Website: slack
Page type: billing-address
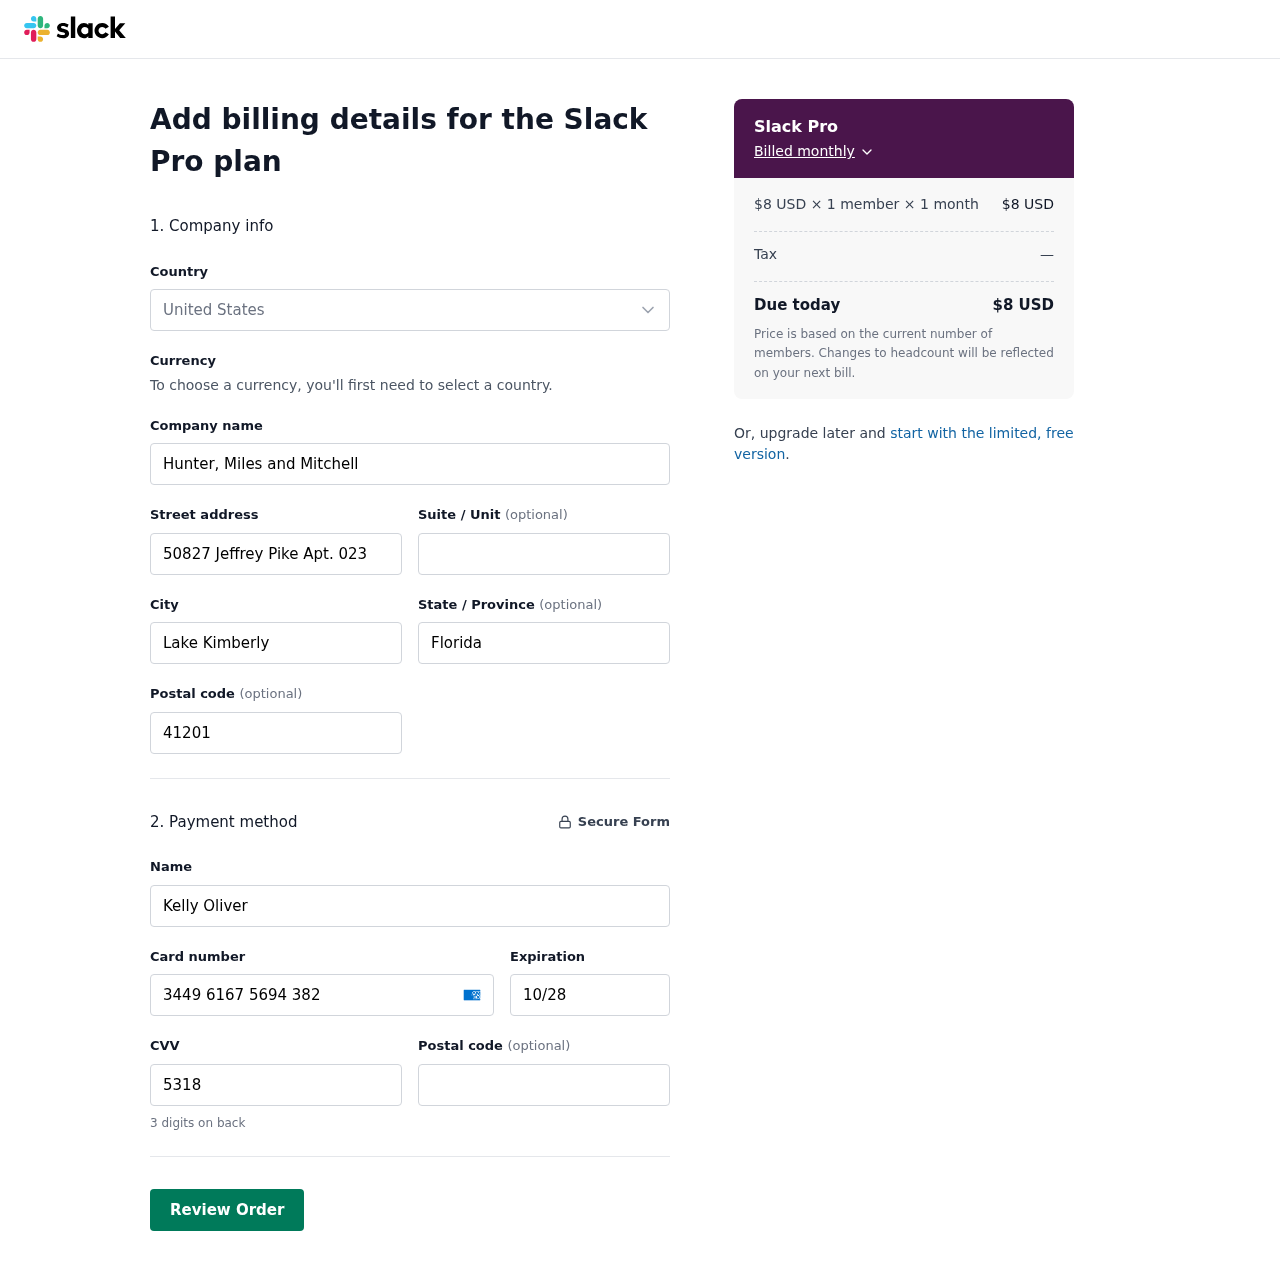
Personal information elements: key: PII_CARD_CVV
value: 5318
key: PII_CARD_EXPIRY
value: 10/28
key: PII_CARD_NUMBER
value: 3449 6167 5694 382
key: PII_CITY
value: Lake Kimberly
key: PII_COMPANY
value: Hunter, Miles and Mitchell
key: PII_COUNTRY
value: United States
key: PII_FULLNAME
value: Kelly Oliver
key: PII_POSTCODE
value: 41201
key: PII_STATE
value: Florida
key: PII_STREET
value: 50827 Jeffrey Pike Apt. 023
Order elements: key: ORDER_PLAN_PRICE
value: $8 USD
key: ORDER_NUM_MEMBERS
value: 1 member
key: ORDER_NUM_MONTHS
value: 1 month
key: ORDER_SUBTOTAL
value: $8 USD
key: ORDER_TAX
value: —
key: ORDER_TOTAL
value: $8 USD